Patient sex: M
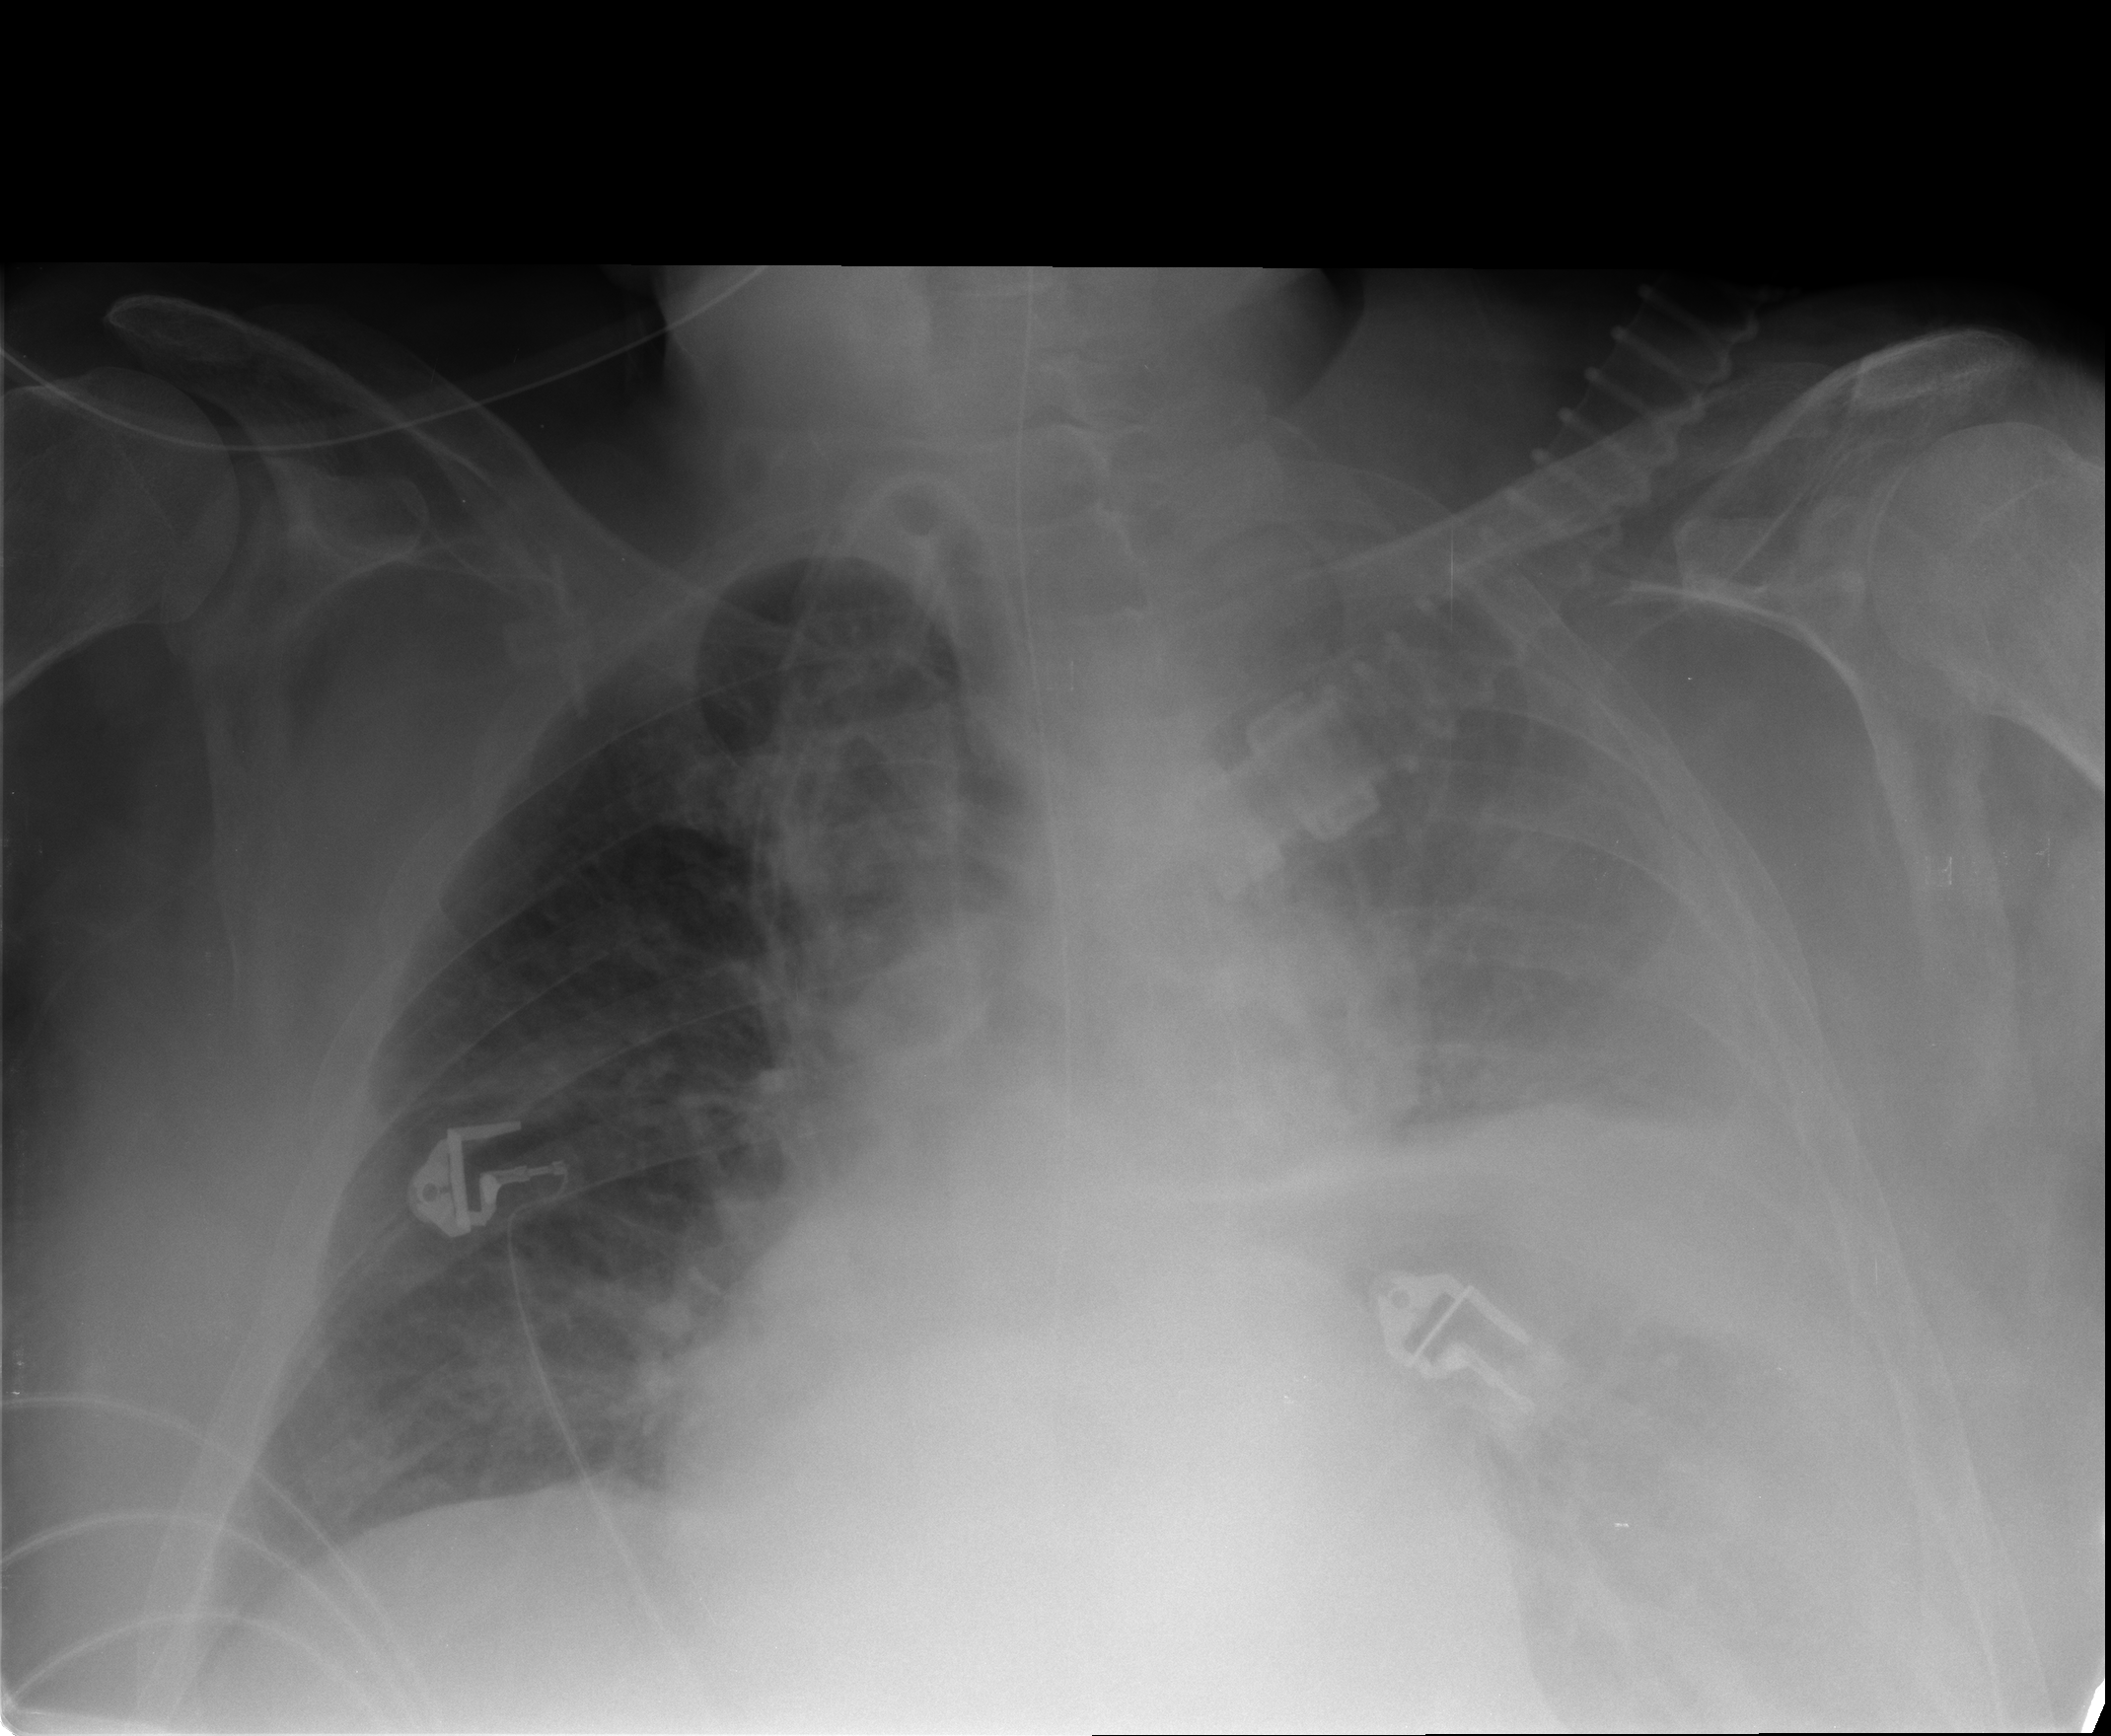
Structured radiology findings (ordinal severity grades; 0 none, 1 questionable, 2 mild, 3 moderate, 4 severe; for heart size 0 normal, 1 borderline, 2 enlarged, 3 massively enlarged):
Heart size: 0
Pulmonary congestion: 1
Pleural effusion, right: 0
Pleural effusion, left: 3
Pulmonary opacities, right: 0
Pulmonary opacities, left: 3
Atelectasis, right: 2
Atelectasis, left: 3